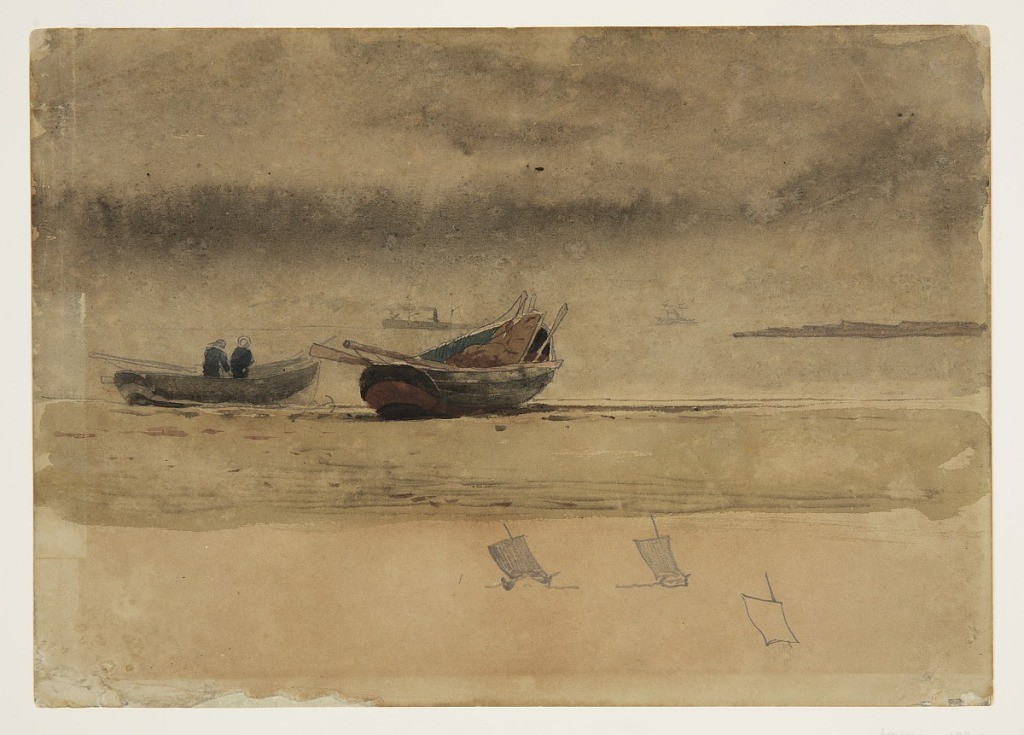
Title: Stern View of Two Rowboats, England
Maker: Winslow Homer, American, 1836–1910
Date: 1881–82
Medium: Brush and watercolor, graphite on gray paper
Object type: Drawing
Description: Horizontal view of the stern of two rowboats drawn up on sandy beach with steam and sailing vessels on horizon under a cloudy sky.  Sketches of small sailing craft on lower margin.